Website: crate-barrel
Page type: delivery-shipping
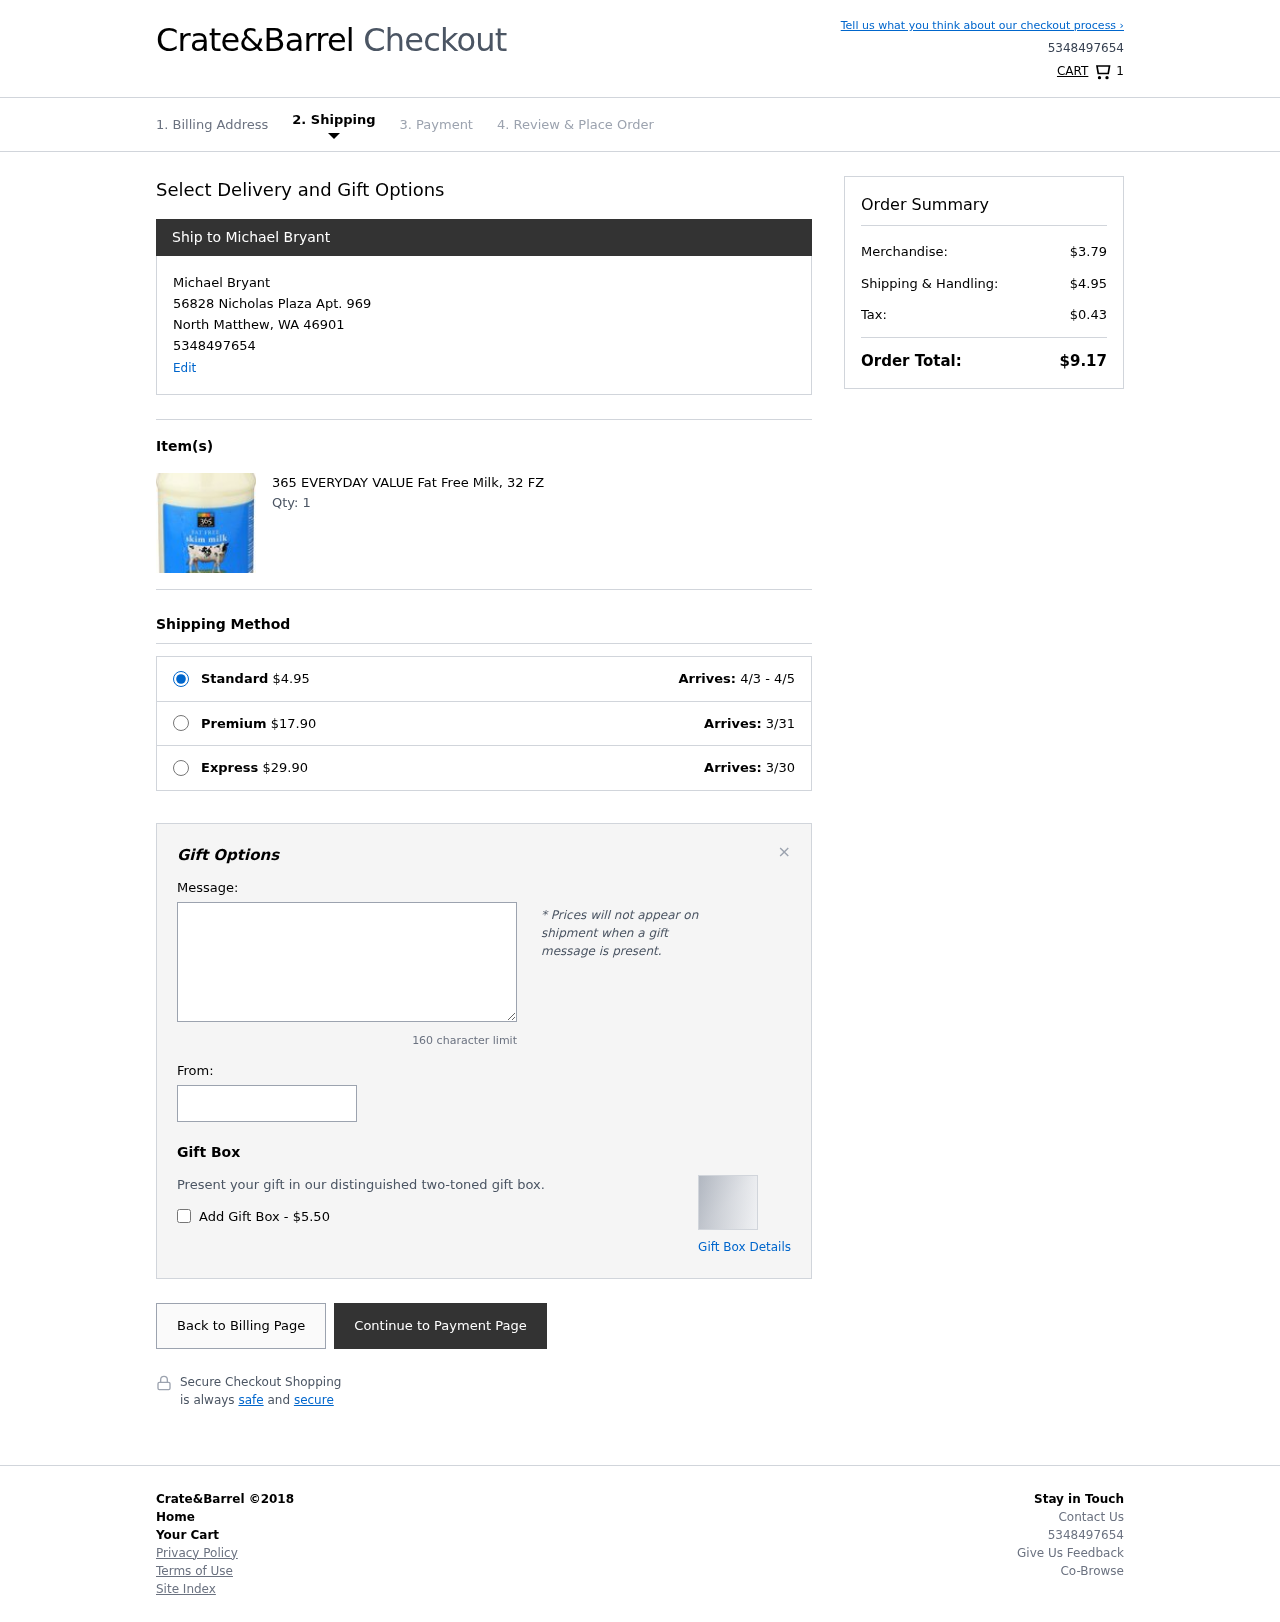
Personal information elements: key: PII_CITY
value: North Matthew
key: PII_FULLNAME
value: Michael Bryant
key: PII_PHONE
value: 5348497654
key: PII_POSTCODE
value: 46901
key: PII_STATE_ABBR
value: WA
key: PII_STREET
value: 56828 Nicholas Plaza Apt. 969
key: PII_FIRSTNAME
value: Michael
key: PII_LASTNAME
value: Bryant
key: PII_FULLNAME2
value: Michael Bryant
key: PII_FULLNAME3
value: Michael Bryant
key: PII_FIRSTNAME2
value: Michael
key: PII_FIRSTNAME3
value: Michael
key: PII_LASTNAME2
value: Bryant
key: PII_LASTNAME3
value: Bryant
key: PII_FIRSTNAME_DERIVED
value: Michael
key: PII_LASTNAME_DERIVED
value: Bryant
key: PII_FULLNAME_DERIVED
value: Michael Bryant
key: PII_NAME_FULL_DERIVED
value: Michael Bryant
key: PII_PHONE_LINE
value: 7654
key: PII_PHONE_SUFFIX
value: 7654
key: PII_PHONE2
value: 5348497654
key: PII_PHONE3
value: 5348497654
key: PII_PHONE_NUMERIC
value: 5348497654
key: PII_PHONE_LINE_NUMERIC
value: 7654
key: PII_PHONE_SUFFIX_NUMERIC
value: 7654
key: PII_PHONE2_NUMERIC
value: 5348497654
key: PII_PHONE3_NUMERIC
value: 5348497654
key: PII_PHONE_DIGITS
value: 5348497654
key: PII_PHONE_LAST4
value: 7654
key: PII_GIFT_MESSAGE
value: Hey Kimberly, I know how much you enjoy a refreshing glass of milk, especially when you’re whipping up your favorite recipes. Thought you'd appreciate this little treat for your kitchen! Cheers to great days ahead!
Michael
Product elements: key: PRODUCT1_NAME
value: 365 EVERYDAY VALUE Fat Free Milk, 32 FZ
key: PRODUCT1_QUANTITY
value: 1
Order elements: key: ORDER_NUM_ITEMS
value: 1
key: ORDER_SHIPPING_COST
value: $4.95
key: ORDER_DELIVERY_DATE
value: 4/3 - 4/5
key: PREMIUM_SHIPPING_COST
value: $17.90
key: PREMIUM_DELIVERY_DATE
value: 3/31
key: EXPRESS_SHIPPING_COST
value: $29.90
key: EXPRESS_DELIVERY_DATE
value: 3/30
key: ORDER_SUBTOTAL
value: $3.79
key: ORDER_SHIPPING_COST2
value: $4.95
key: ORDER_TAX
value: $0.43
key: ORDER_TOTAL
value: $9.17